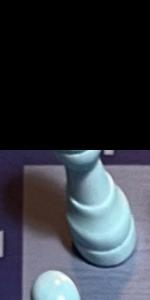
Label: Rook_White